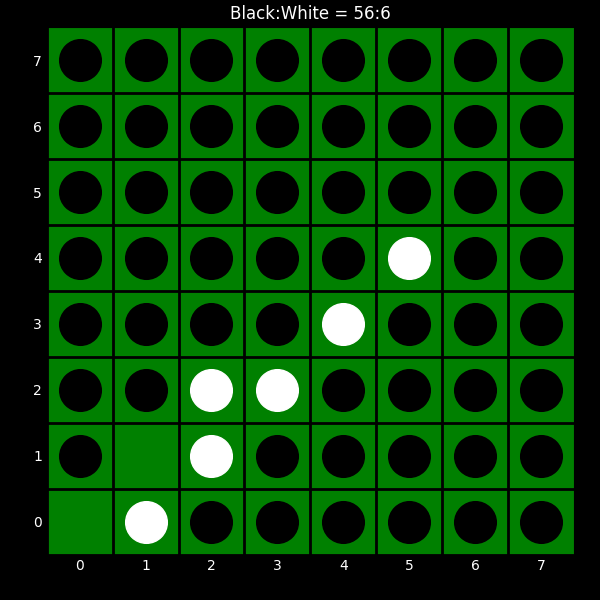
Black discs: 56
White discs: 6